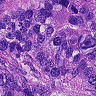
Metastatic tissue present: yes